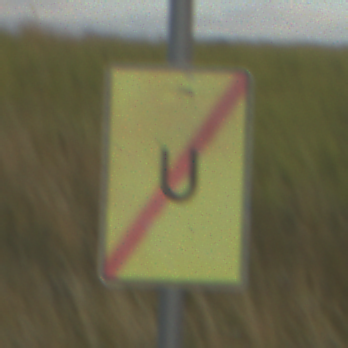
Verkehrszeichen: EndeUmleitung
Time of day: SunriseSunset
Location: Outdoor (RoadRail)
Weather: PartlyCloudy
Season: NotSpecified
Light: Natural